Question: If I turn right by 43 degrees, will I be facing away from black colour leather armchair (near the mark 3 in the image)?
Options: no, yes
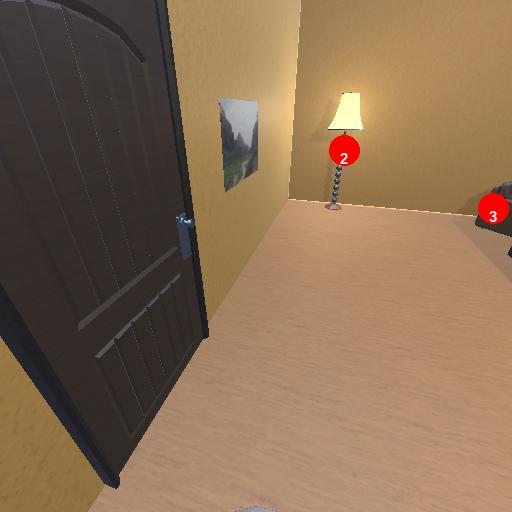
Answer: no